Question: So I have a simple split view that functions great except when the view loads. For some reason if it loads in landscape mode, it only loads on ~half the screen (it seems like it is the width of the portrait mode). Does anyone know what may be causing this behavior? I am using the default split view controller provided by the apple SDK.
That is an image of what I am talking about. I am not doing anything special in my view did load and things are wired up in IB properly. I am kind of at a loss and any help would be awesome. Thanks!
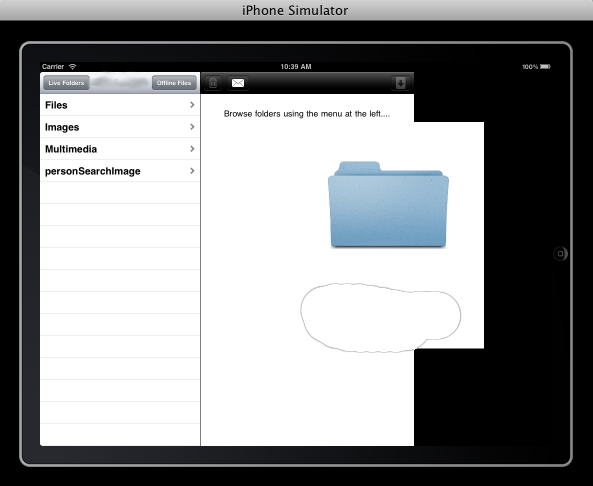
Answer: Figured it out:
I was loading the view after displaying a loading screen. As a result it wasn't detecting the orientation properly. I added this manual check before adding the view to the window and it solved my problems.
'''
CGRect frame = [[UIScreen mainScreen] applicationFrame];
switch(controller.interfaceOrientation){
case UIInterfaceOrientationPortrait:
case UIInterfaceOrientationPortraitUpsideDown:
[controller.view setFrame:frame];
break;
case UIInterfaceOrientationLandscapeLeft:
case UIInterfaceOrientationLandscapeRight:
[controller.view setFrame:CGRectMake(frame.origin.x, frame.origin.y, frame.size.height, frame.size.width)];
break;
}
'''